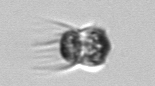
Label: Mesodinium